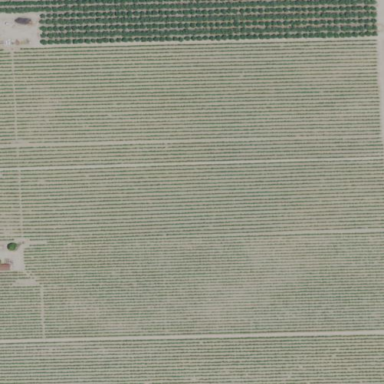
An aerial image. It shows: Vineyard with grape crops.